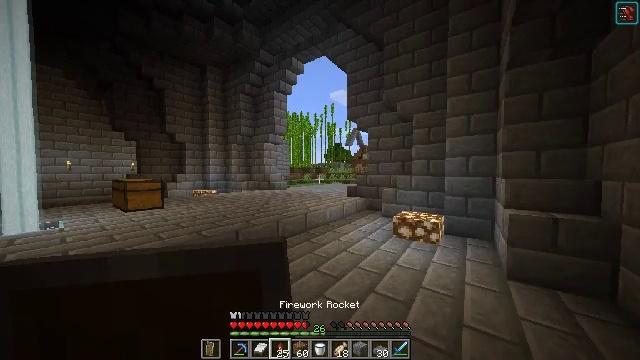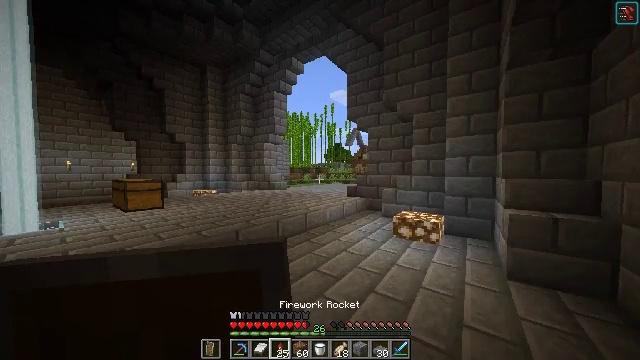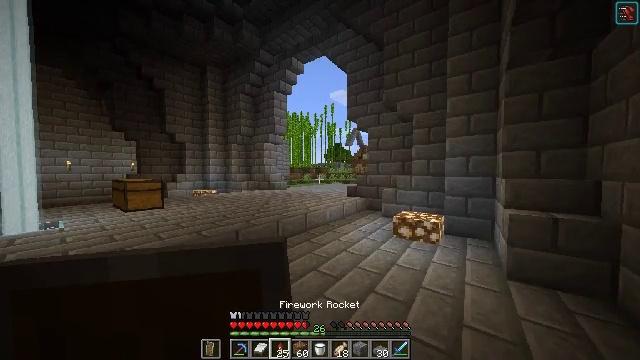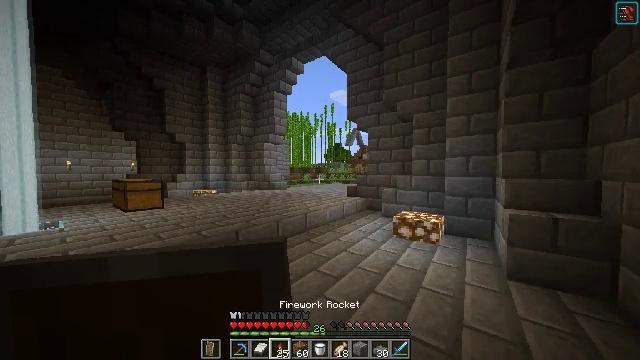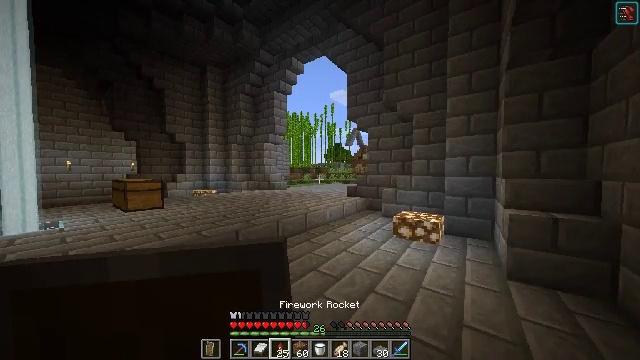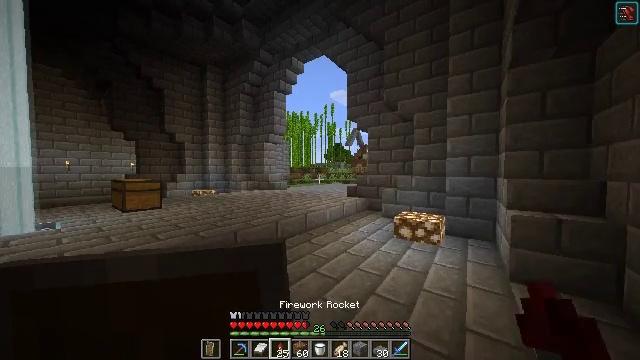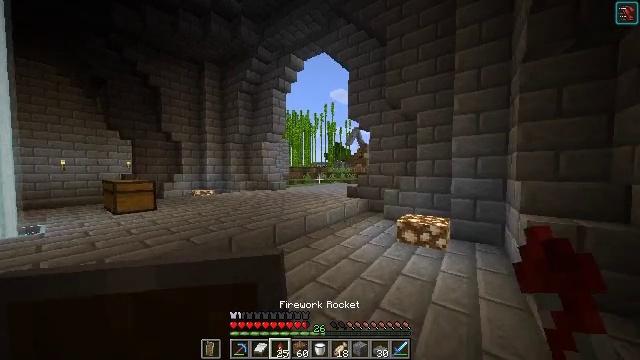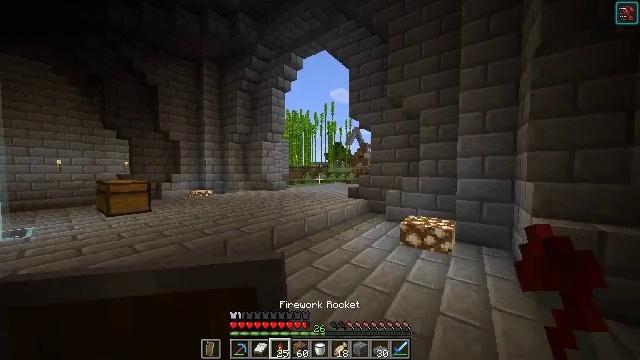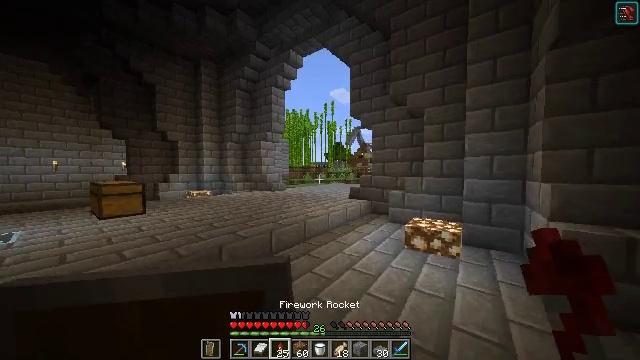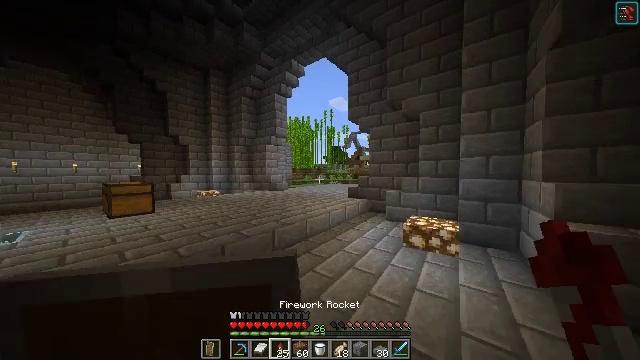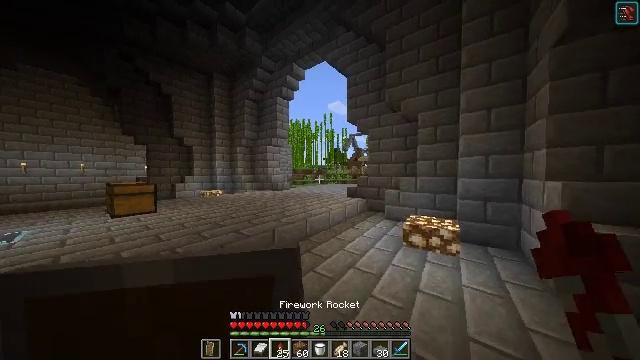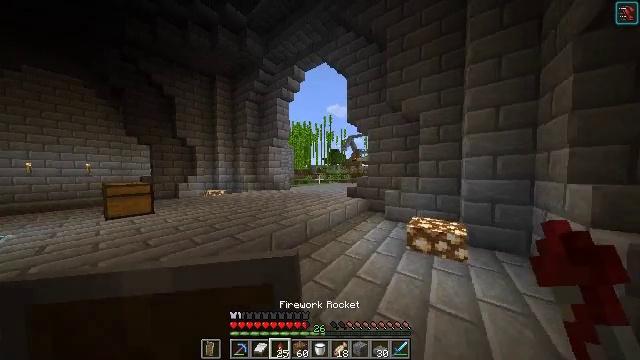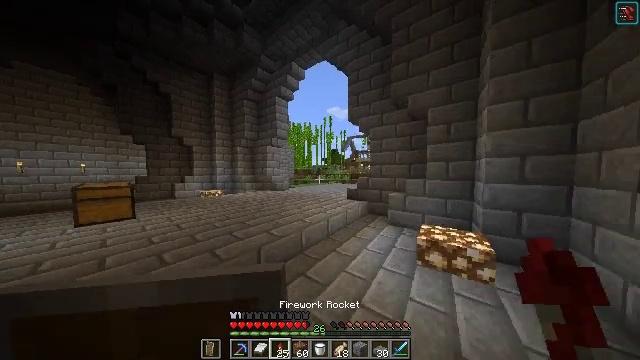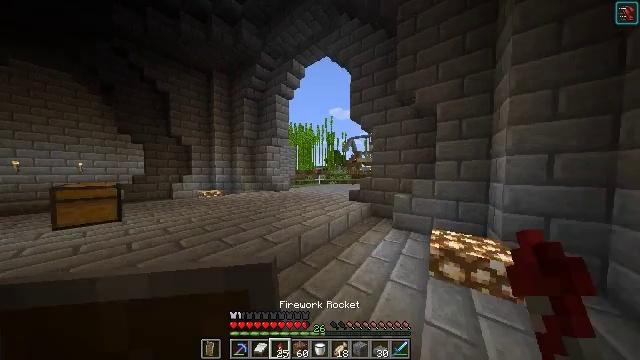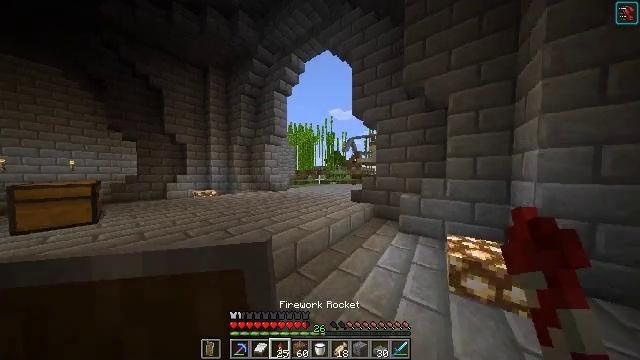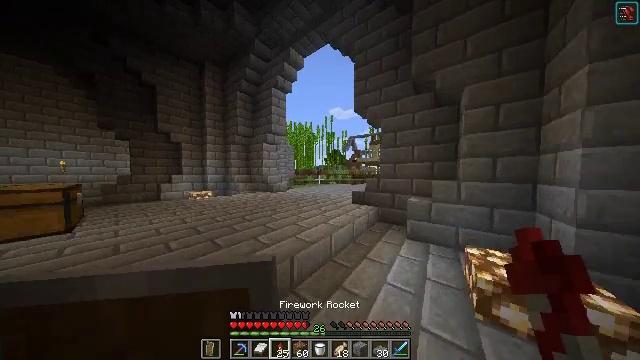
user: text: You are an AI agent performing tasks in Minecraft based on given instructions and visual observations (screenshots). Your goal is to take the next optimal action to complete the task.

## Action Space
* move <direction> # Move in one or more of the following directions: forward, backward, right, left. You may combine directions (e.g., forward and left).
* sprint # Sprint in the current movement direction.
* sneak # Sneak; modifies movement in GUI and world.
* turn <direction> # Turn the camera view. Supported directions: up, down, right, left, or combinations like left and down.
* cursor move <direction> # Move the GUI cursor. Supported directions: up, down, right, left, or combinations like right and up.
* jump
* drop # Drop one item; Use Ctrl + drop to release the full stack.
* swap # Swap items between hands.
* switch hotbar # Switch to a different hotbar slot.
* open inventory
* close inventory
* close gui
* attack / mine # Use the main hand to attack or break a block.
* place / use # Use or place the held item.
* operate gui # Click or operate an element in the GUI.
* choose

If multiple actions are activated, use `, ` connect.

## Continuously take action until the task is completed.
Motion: motion action
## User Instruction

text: Create clay on the crafting bench.
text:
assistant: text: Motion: no_op
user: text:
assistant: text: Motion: no_op
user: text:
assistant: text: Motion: no_op
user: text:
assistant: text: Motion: no_op
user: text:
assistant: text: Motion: move forward
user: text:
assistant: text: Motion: move forward
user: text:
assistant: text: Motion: no_op
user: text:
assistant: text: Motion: move forward
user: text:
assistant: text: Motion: move forward
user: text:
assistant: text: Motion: move forward
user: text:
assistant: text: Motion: move forward
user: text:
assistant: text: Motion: move forward
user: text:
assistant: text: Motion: move forward
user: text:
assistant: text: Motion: move forward
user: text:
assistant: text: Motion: move forward
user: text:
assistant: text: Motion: move forward
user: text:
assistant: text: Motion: move forward
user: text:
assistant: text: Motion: move forward
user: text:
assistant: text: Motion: move forward
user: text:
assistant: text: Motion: move forward, turn right and up
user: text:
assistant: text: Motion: move forward, turn right
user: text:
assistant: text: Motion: move forward, turn right
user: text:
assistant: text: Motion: move forward, turn right and up
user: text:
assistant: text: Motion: move forward, turn right and up, jump
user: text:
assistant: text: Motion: move forward, turn right and up, jump
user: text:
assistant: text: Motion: move forward, turn right, jump
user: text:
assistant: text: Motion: move forward, jump
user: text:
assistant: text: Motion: move forward, jump
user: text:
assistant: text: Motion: move forward, use / place
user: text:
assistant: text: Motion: move forward, use / place